Question: How do I style the bars to have 'border-radius' in my chart as in the snapshot below?

Here is what I tried:
I selected all 'rect' and did,
'''
.attr("rx", 10)
.attr("ry", 10)
'''
But it <URL>.
I had referred the example <URL>.
How do I fix this?
<URL>
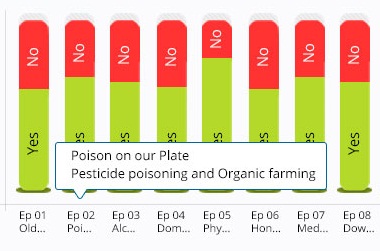
Answer: The '<rect>' SVG element doesn't allow to round only some specific corners. You have to use the '<path>'SVG element. You can use the function given by stackmate in <URL> to build the path:
'''
x: x-coordinate
y: y-coordinate
w: width
h: height
r: corner radius
tl: top_left rounded?
tr: top_right rounded?
bl: bottom_left rounded?
br: bottom_right rounded?
function rounded_rect(x, y, w, h, r, tl, tr, bl, br) {
var retval;
retval = "M" + (x + r) + "," + y;
retval += "h" + (w - 2*r);
if (tr) { retval += "a" + r + "," + r + " 0 0 1 " + r + "," + r; }
else { retval += "h" + r; retval += "v" + r; }
retval += "v" + (h - 2*r);
if (br) { retval += "a" + r + "," + r + " 0 0 1 " + -r + "," + r; }
else { retval += "v" + r; retval += "h" + -r; }
retval += "h" + (2*r - w);
if (bl) { retval += "a" + r + "," + r + " 0 0 1 " + -r + "," + -r; }
else { retval += "h" + -r; retval += "v" + -r; }
retval += "v" + (2*r - h);
if (tl) { retval += "a" + r + "," + r + " 0 0 1 " + r + "," + -r; }
else { retval += "v" + -r; retval += "h" + r; }
retval += "z";
return retval;
}
'''
Then you have to call this function inside the D3.js 'attr()' function. The first parameter is '"d"' the name of the '<path>' attribute corresponding to the path string and the second attribute is a function generating this string from your data.
'''
episode.selectAll("rect")
.data(function(d) { return d.ages;})
.enter()
.append("path")
.attr("d",function(d){
var round;
if(d.y0==0){
round=false;
}else{
round=true;
}
return rounded_rect(0,
y(d.y1),
x.rangeBand(),
y(d.y0)-y(d.y1),
10,round,round,false,false);})
.style("fill", function(d) { return color(d.name); });
'''
Here is a <URL> of your jsFiddle rounding the rectangles as in your snapshot.